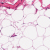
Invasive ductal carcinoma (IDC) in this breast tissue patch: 0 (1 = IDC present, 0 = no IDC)